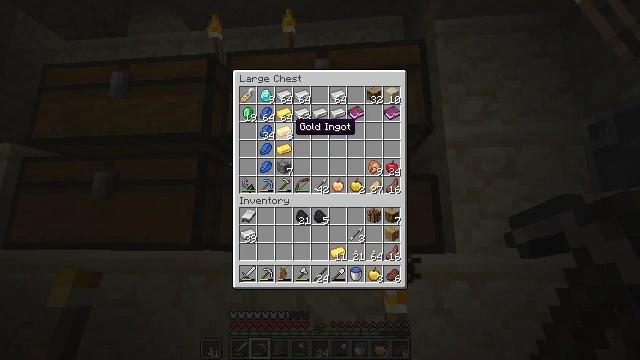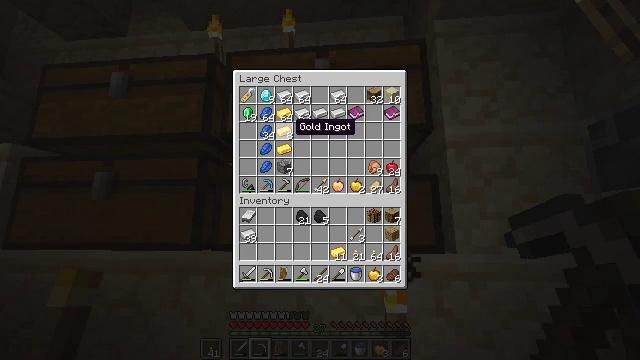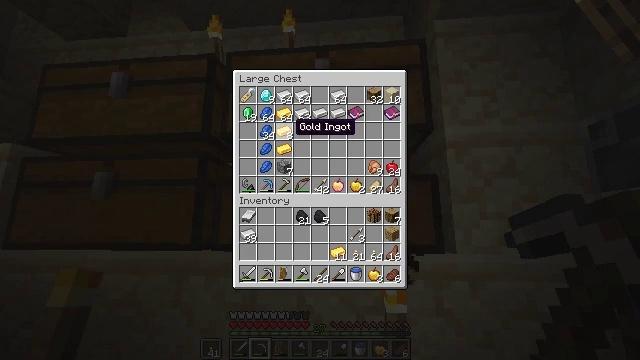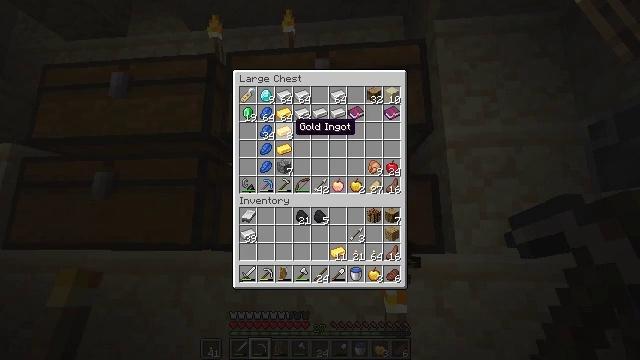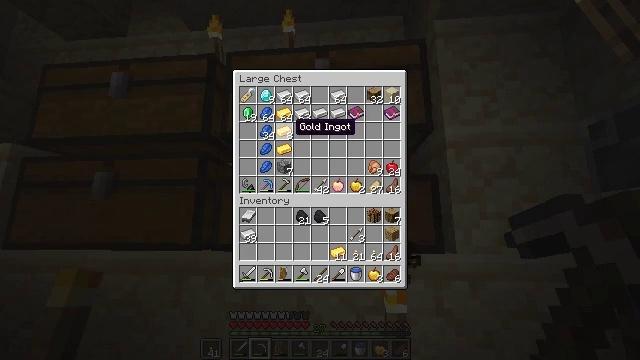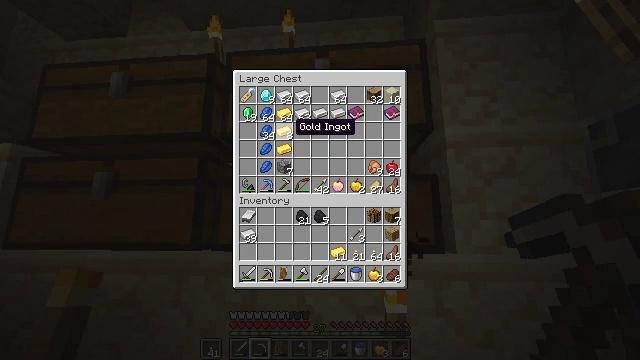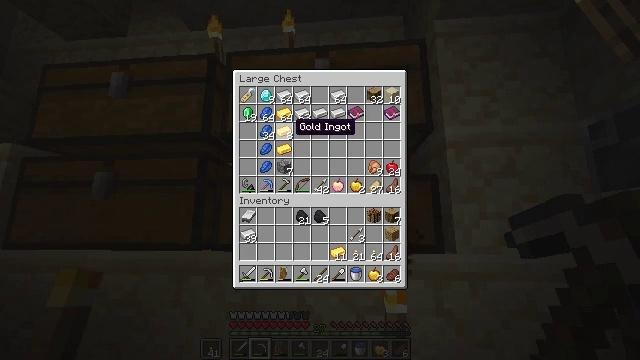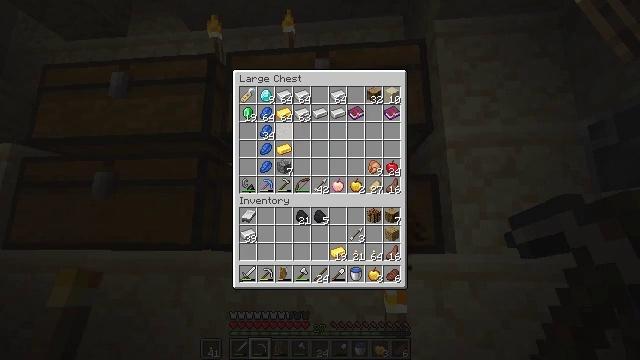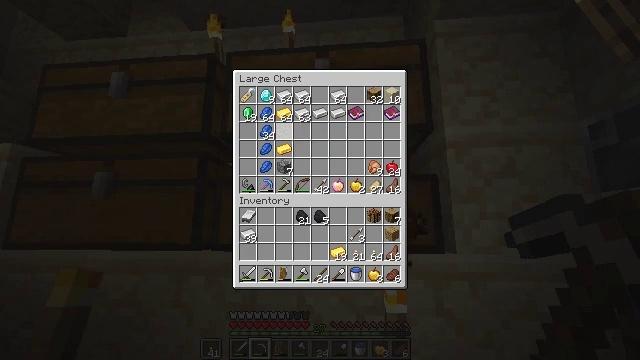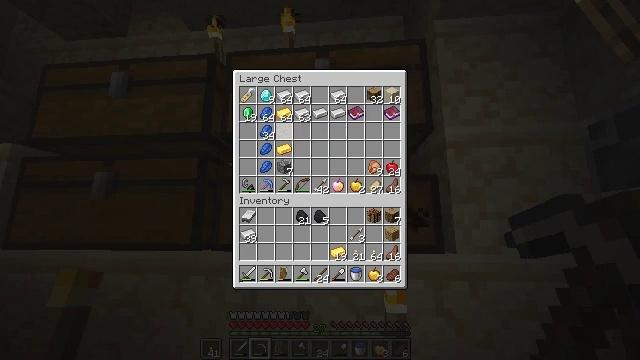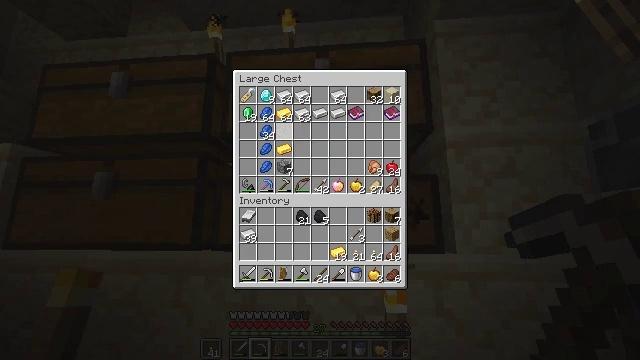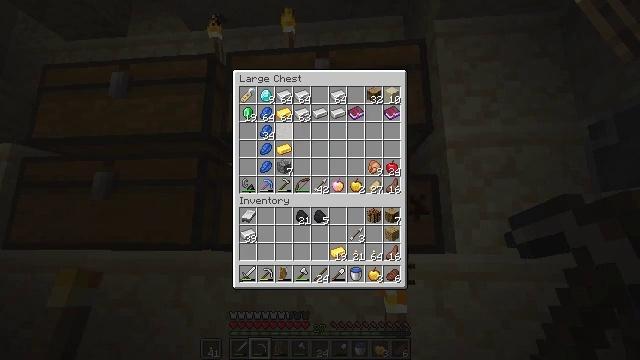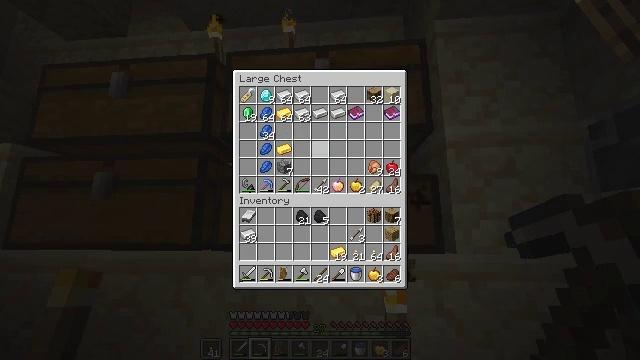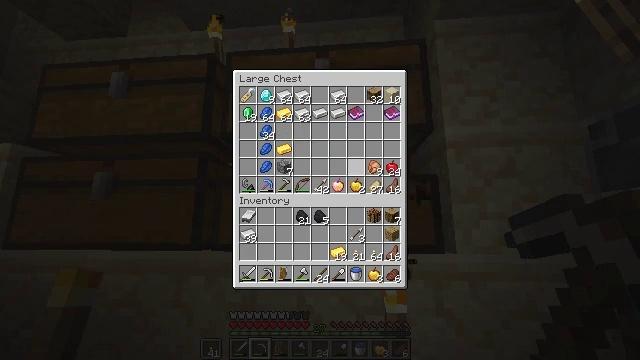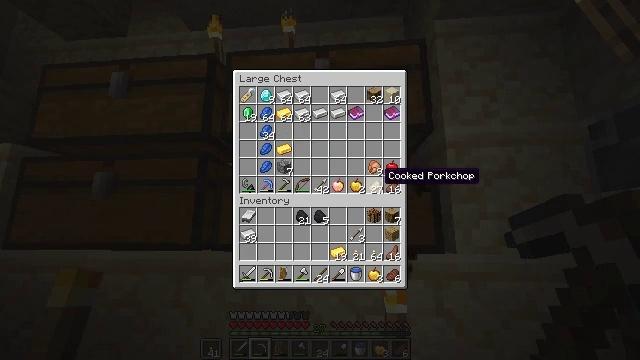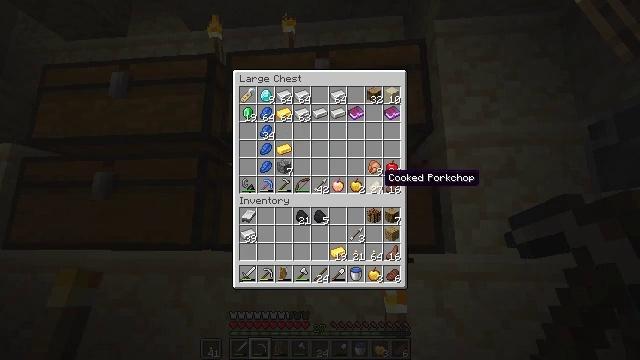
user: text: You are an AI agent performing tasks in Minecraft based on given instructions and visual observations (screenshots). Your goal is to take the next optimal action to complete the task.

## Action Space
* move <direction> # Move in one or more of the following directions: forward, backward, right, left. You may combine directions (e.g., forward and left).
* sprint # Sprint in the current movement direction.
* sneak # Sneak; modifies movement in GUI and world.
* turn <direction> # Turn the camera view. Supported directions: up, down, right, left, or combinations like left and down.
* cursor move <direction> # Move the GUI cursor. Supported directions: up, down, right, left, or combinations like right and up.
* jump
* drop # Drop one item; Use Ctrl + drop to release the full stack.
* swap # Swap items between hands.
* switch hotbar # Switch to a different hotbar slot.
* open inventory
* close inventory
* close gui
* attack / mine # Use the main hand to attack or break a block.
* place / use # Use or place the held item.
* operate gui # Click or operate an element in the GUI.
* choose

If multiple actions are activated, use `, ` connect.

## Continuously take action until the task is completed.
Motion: motion action
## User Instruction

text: Obtain a golden apple by crafting it with ingots and an apple.
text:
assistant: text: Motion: sneak
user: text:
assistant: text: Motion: sneak
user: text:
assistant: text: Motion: sneak
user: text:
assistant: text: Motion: sneak
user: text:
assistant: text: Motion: sneak
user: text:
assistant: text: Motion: sneak
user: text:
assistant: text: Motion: sneak, operate gui
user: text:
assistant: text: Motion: sneak, operate gui
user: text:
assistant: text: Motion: sneak, operate gui
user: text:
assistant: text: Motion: sneak
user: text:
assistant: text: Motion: sneak
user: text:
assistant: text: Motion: cursor move right and down
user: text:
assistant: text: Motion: cursor move right and down
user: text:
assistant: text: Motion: cursor move right and down
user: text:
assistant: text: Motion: no_op
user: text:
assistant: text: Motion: no_op
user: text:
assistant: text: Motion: no_op
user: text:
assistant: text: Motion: no_op
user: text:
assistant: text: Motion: no_op
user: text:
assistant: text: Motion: no_op
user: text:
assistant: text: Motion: cursor move right and up
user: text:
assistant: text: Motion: no_op
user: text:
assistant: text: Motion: no_op
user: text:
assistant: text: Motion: no_op
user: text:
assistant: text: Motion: no_op
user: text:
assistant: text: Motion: no_op
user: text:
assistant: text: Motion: no_op
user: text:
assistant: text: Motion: no_op
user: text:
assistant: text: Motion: no_op
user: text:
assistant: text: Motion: no_op